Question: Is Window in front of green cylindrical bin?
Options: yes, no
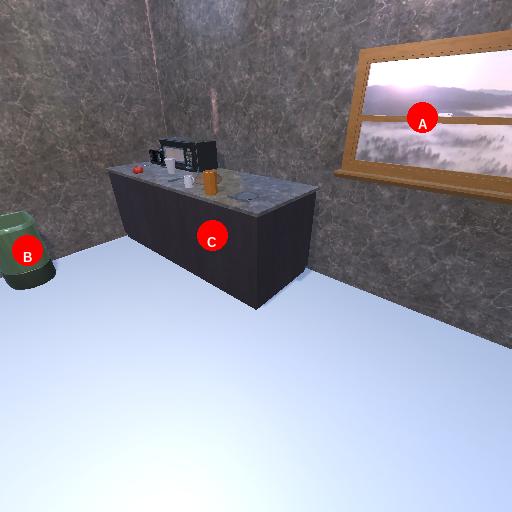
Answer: yes